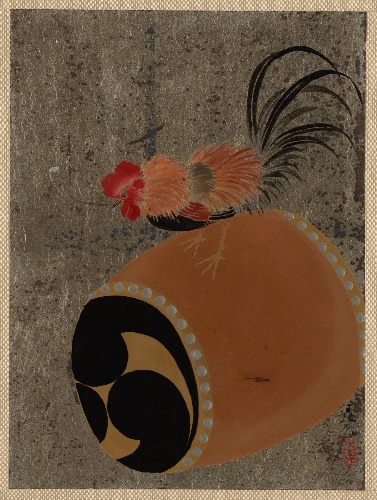
Artist: Shibata Zeshin
Artist bio: Japanese, 1807–1891
Date: 1882
Object type: Album leaf
Classification: Paintings
Medium: Album leaf; lacquer on silver paper
Culture: Japan
Period: Edo period (1615–1868)
Dimensions: 4 3/4 x 3 1/2 in. (12.1 x 8.9 cm)
Department: Asian Art
Credit line: The Howard Mansfield Collection, Purchase, Rogers Fund, 1936
Accession year: 1936
Repository: Metropolitan Museum of Art, New York, NY
Tags: Drums|Roosters